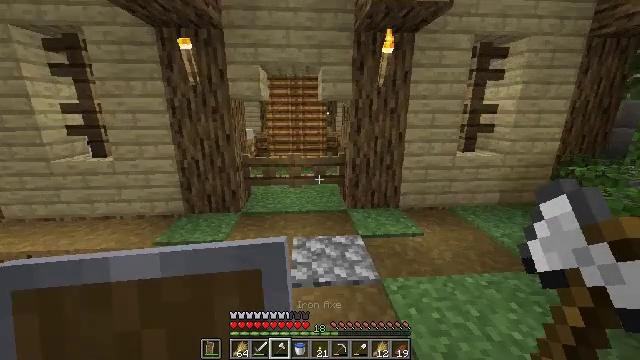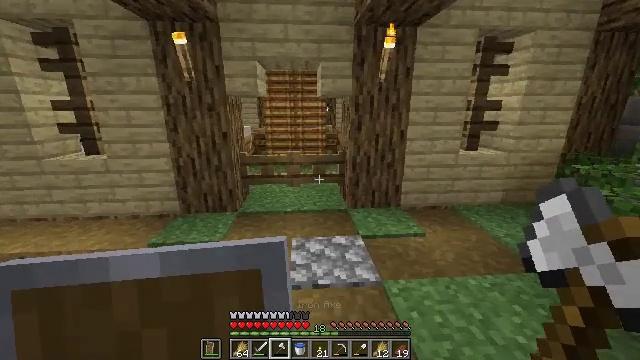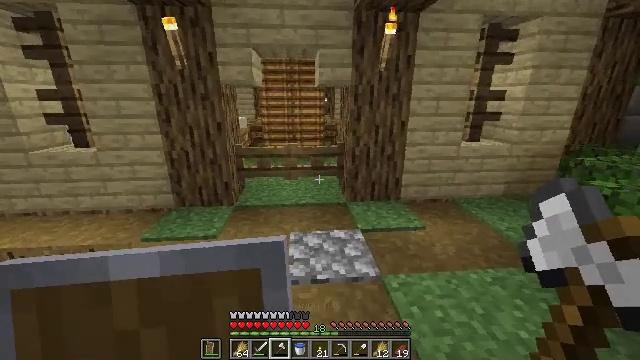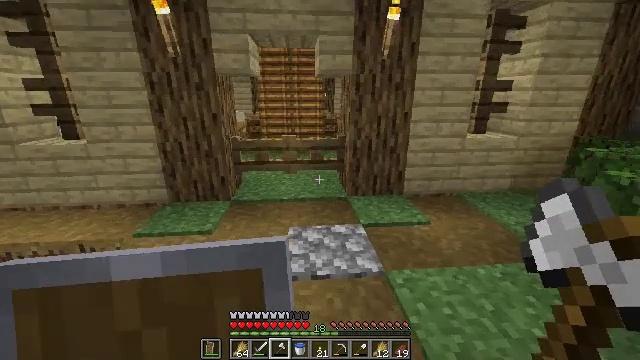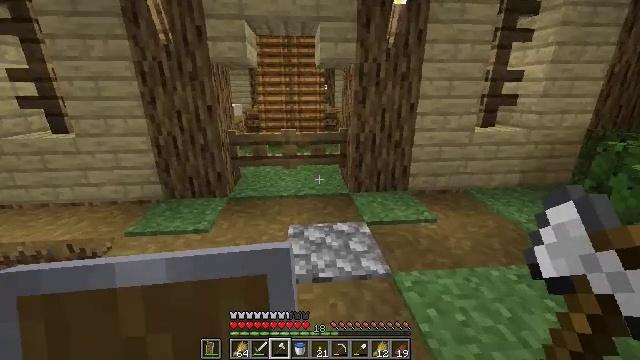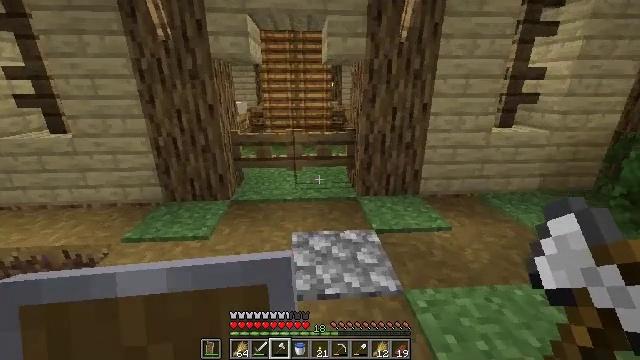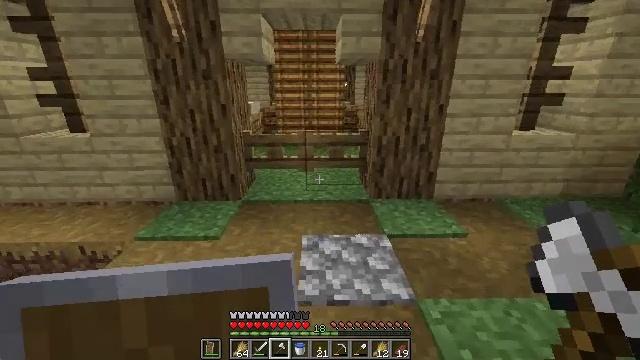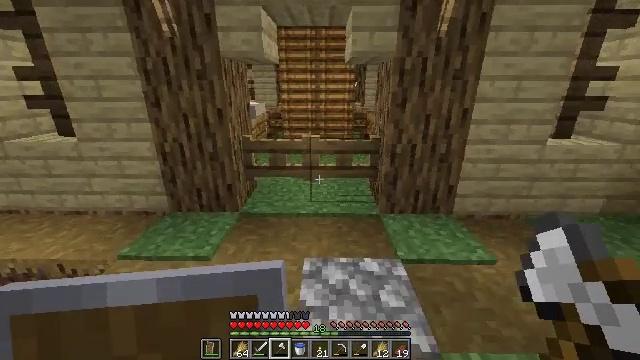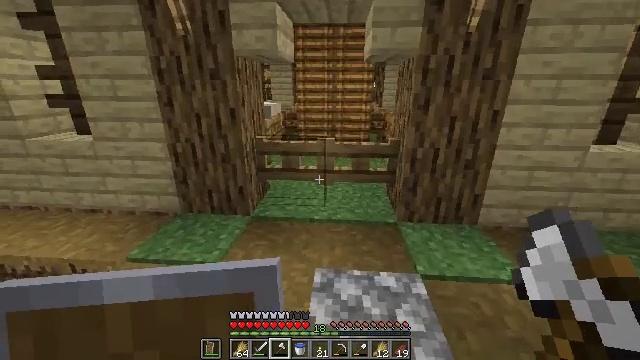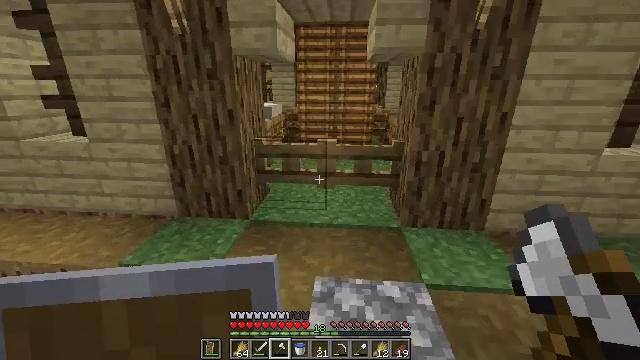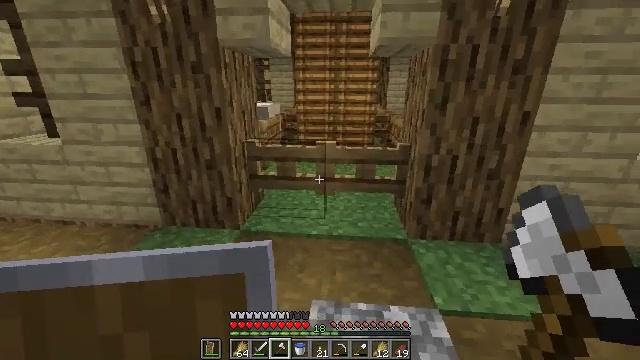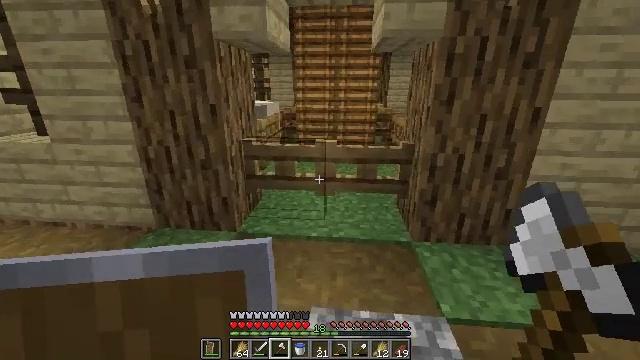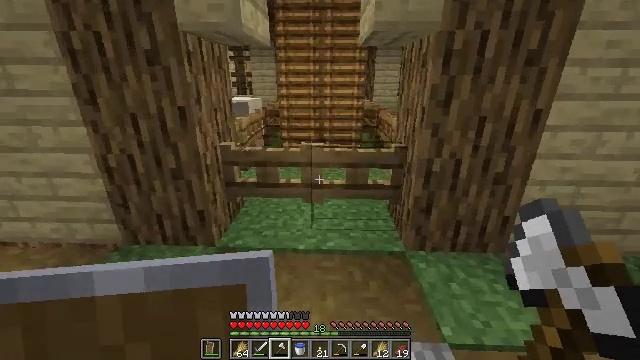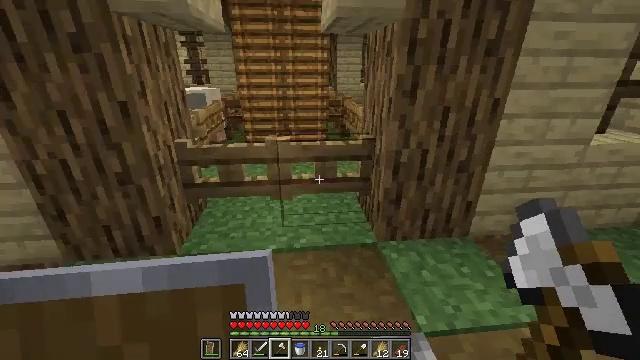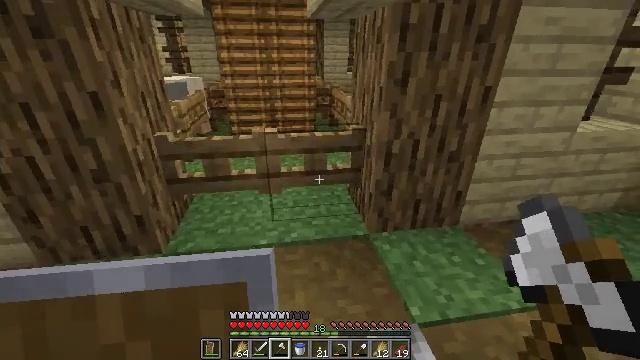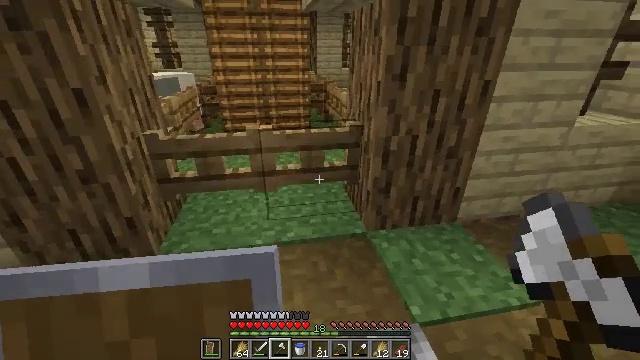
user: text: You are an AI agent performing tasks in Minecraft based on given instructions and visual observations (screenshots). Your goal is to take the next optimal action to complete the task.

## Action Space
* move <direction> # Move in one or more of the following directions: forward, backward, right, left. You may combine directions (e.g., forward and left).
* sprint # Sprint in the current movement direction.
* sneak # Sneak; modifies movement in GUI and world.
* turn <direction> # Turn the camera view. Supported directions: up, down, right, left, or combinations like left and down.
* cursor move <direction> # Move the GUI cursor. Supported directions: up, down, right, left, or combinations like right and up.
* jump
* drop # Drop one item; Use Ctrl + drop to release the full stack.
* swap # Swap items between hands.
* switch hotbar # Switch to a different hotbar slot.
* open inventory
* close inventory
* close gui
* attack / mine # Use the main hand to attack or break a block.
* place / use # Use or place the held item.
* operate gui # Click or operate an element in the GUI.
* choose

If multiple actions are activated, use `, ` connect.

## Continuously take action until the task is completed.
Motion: motion action
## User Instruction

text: Collect materials from the oak fence gate.
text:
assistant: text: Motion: move forward, jump
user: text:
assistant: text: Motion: move forward, turn down
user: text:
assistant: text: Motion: move forward
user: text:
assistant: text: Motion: move forward
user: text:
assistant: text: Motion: move forward, turn left
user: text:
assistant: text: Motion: move forward, turn left
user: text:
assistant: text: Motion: move forward, turn left
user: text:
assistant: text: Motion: move forward, turn left
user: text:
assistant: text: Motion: move forward
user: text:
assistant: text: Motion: move forward
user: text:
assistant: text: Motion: move forward
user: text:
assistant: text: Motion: move forward, turn right and down
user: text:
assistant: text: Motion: turn right and down
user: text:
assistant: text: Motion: turn right and down
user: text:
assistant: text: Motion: turn right
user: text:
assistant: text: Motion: use / place
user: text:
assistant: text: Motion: move forward, use / place
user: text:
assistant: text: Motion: move forward
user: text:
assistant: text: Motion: move forward, turn left
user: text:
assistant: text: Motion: move forward, turn down
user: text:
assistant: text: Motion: move forward, turn down
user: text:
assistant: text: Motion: move forward, turn down
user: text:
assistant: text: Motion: move forward, turn down
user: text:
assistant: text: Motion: move forward, turn down
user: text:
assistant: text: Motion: move forward, turn right and down
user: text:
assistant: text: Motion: move forward, turn right and down
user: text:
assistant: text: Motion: move forward, turn right and down
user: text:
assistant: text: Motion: move forward, turn right and down
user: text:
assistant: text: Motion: move forward and move left, turn right and down
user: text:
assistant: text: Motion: move forward and move left, turn right and down